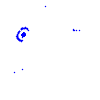
Particle: pion